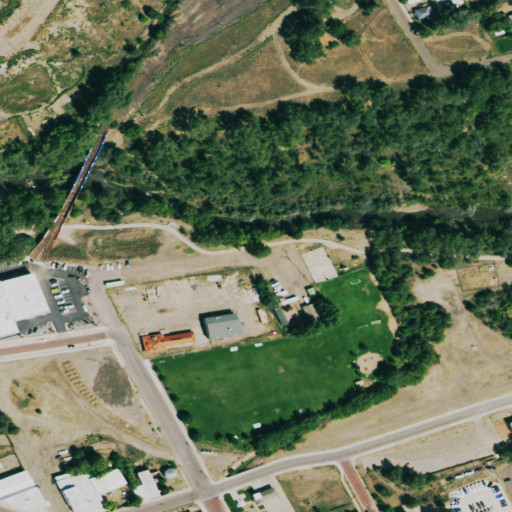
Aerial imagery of valley in Colorado named Picketwire Valley containing low intensity development, medium intensity development, woody wetlands, open development, high intensity development, and herbaceous wetlands